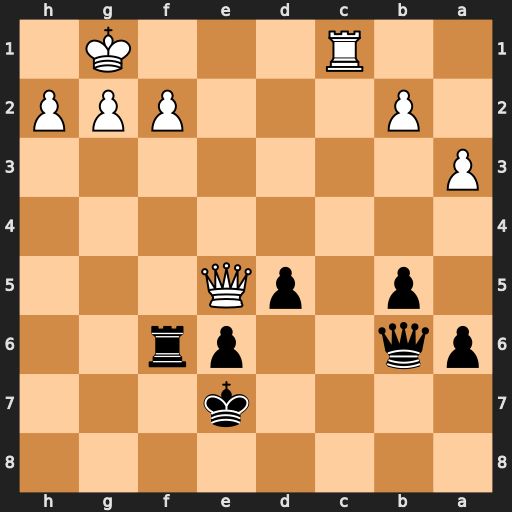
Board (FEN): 8/4k3/pq2pr2/1p1pQ3/8/P7/1P3PPP/2R3K1
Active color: b
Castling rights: -
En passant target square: -
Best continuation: Qxf2+ Kh1 Qf1+ Rxf1 Rxf1#